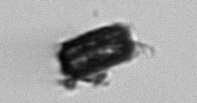
Label: Thalassiosira